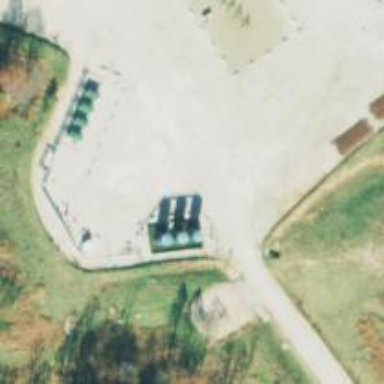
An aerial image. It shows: Storage tank with man-made structure.